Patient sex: M
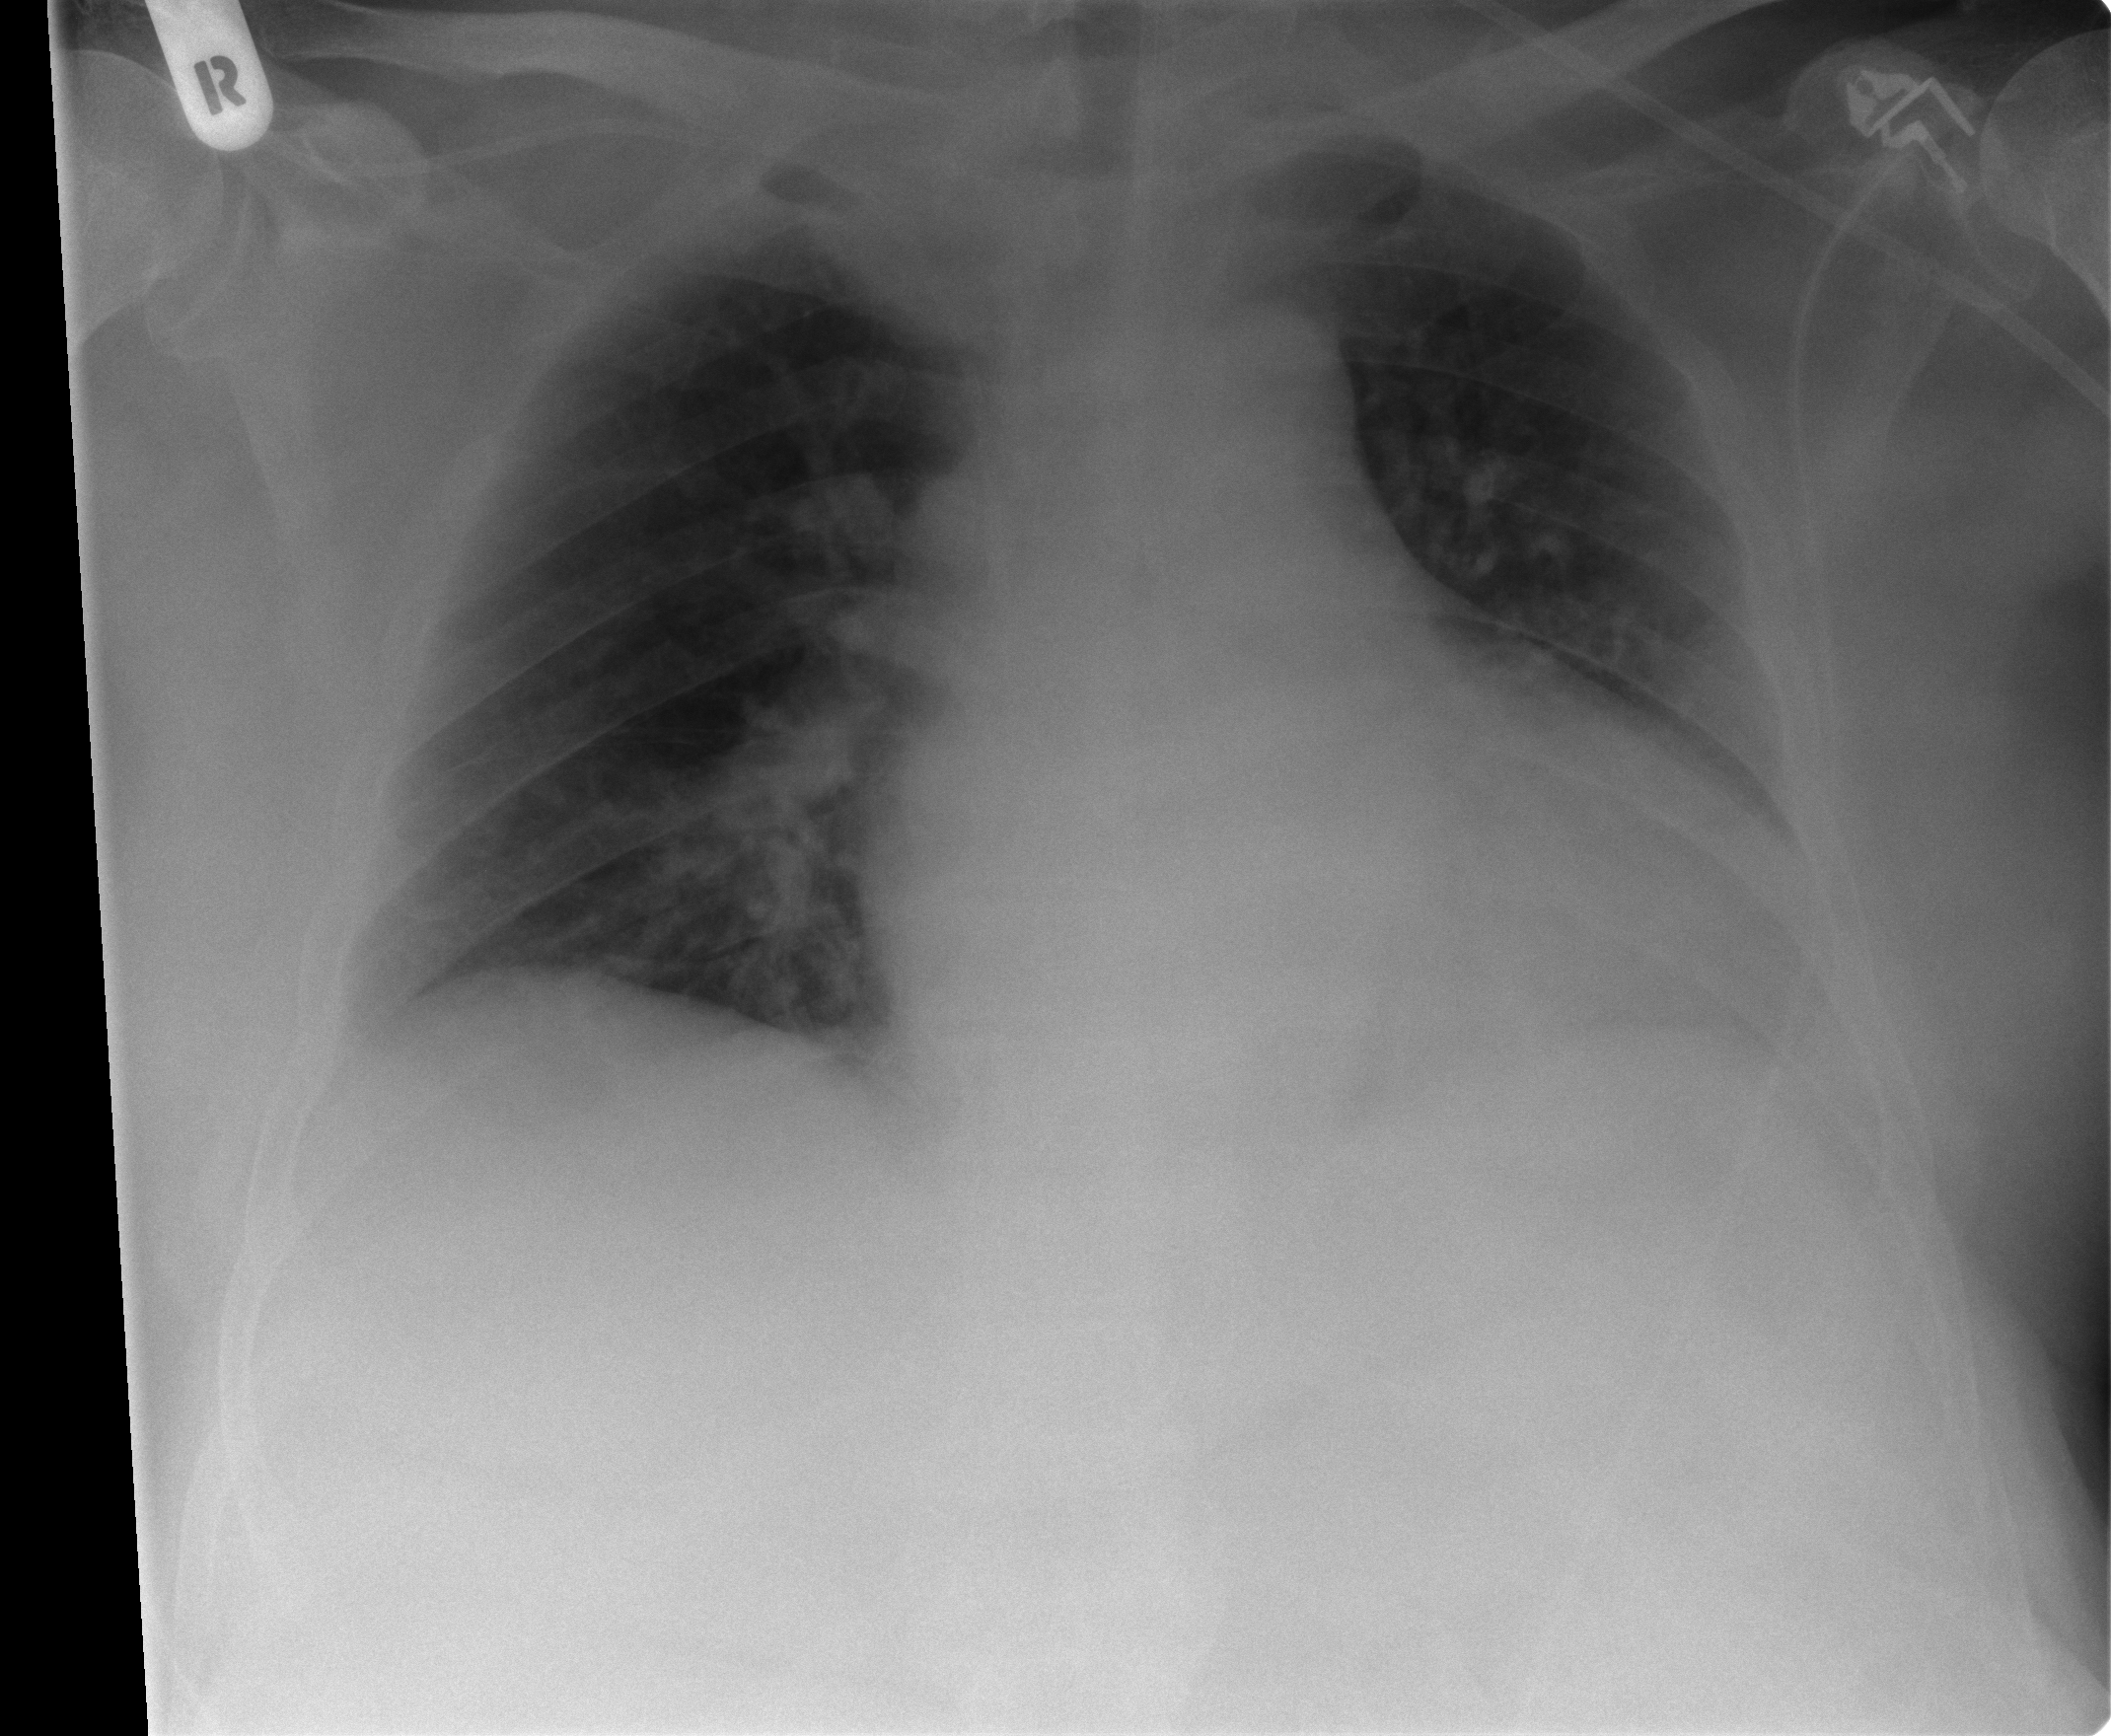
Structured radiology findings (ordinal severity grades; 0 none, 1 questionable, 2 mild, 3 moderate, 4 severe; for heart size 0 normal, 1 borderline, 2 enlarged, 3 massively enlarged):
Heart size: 2
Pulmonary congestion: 2
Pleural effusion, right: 0
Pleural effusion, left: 2
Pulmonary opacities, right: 0
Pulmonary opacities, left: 0
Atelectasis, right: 0
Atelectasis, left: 0